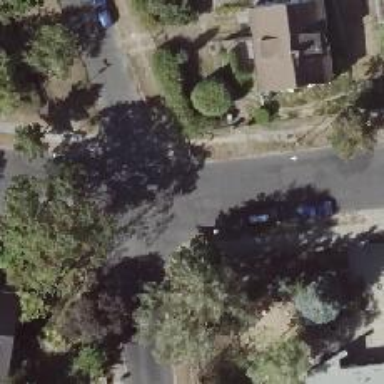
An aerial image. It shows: Tertiary road with asphalt surface. There are separate sidewalks on both sides and parallel parking lanes.